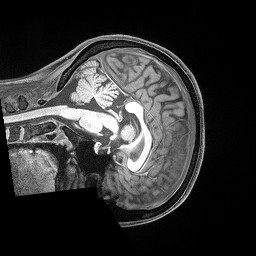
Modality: T1w
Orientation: sagittal
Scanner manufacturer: siemens
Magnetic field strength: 3 T
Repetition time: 2.53 s
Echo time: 0.00169 s